Field crop: tomato
Growth stage: 1
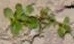
Species: portulaca